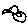
Label: bird